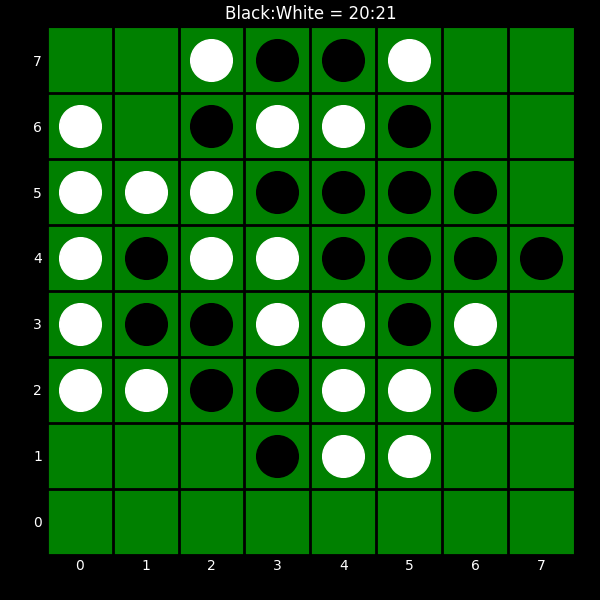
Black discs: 20
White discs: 21